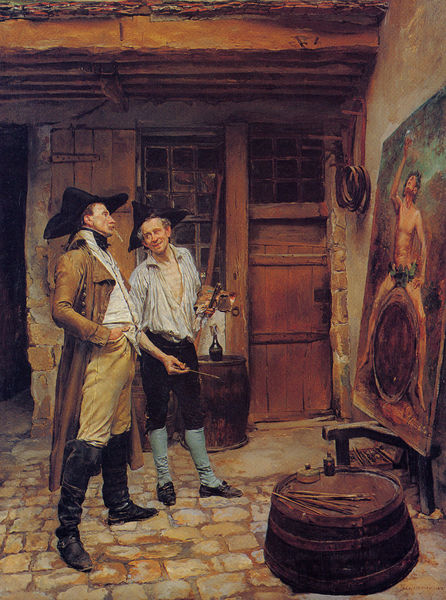
Titel: The Sign-painter, Maler
Künstler: Ernest Meissonier
Standort: Hamburg
Institution: Kunsthalle
Schlagwörter: gemälde, mann, nackt, umhang, menschen, ocker, stadt, ausschnitt, braun, brust, fenster, hell, holz, hut, hüte, mund, männer, raum, schwarz, stroh, szene, tür, weiss, zeichnung, ölbild, gebäude, haus, beige, gespräch, malerei, flasche, flaschen, hemd, hose, jacke, wand, barock, kleidung, mensch, präsentation, stein, steine, bild, holland, hände, öl, gitter, hütte, boden, gewand, haare, mantel, decke, innen, paar, schön, genre, lächeln, genrebild, pflaster, unterhaltung, zwei, schuhe, hemden, farben, mauer, farbe, halm, hof, platz, romantik, hat, men, oil, window, frack, wein, painting, artiste, atelier, maler, staffelei, looking, picture, balken, durchgang, menzel, gestell, strumpf, zeigen, tor, reflexion, strümpfe, eingang, keller, kopfstein, verkauf, scheune, seil, künstler, kopfsteinpflaster, wine, soldat, für, leinwand, dreispitz, offizier, stiefel, fass, kunst, palette, pinsel, betrachten, werkstatt, zigarette, bacchus, stone, leder, pan, brus, house, stall, fachwerk, historismus, fröhlich, kniebundhose, porträ, fässer, weinfass, bild im bild, fenetre, peintre, dreibein, look, coat, realism, gamaschen, boots, peinture, wirtshaus, gewichte, käufer, dionysos, door, kessel, dachbalken, winzer, bil, porte, olz, art, deckenbalken, artist, begutachten, studio, aktbild, auftrag, god, strohhalm, canvas, paint, gelächter, bachus, dionisos, dreizack, baccus, hommes, auftraggeber, auberge, gemäld, atelie, dionysus, tonneau, fachsimpeln, gebude, kunstkritik, künstker, l'telier du peintre, pinseo, prossenfenster, bachhus, barrel, dyonisus, colonial, tr, gesprech, brushes, tricorn, painters, soldart, zigarrillo, poutres, paingting, curating, zigarenten